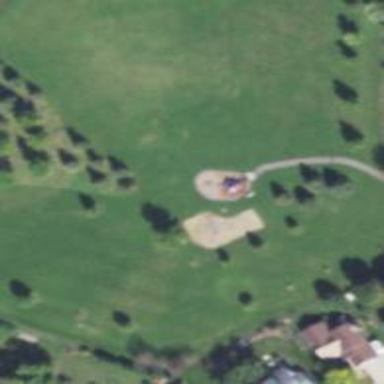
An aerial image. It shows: Playground featuring roundabout.